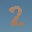
Label: 2